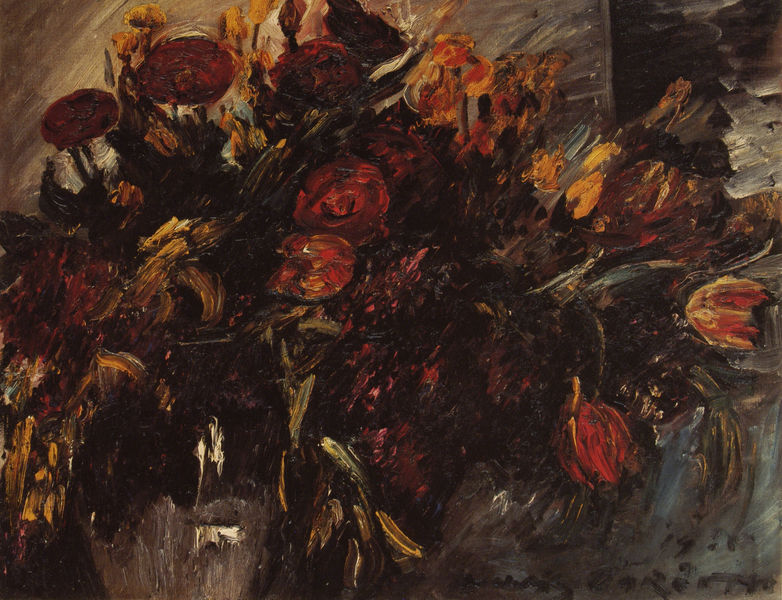
Titel: Rote und gelbe Tulpen
Künstler: Lovis Corinth
Standort: Berlin
Institution: Galerie Michael Haas
Schlagwörter: blau, blätter, dunkel, gemälde, weiß, gelb, impressionismus, bewegung, blume, blumen, braun, bunt, glas, grau, hintergrund, orange, schwarz, gras, rose, rosen, rot, expressionismus, tod, bild, signatur, spiegel, öl, pflanzen, stilleben, stillleben, vase, bewegt, deutschland, blumenvase, farben, farbe, herbst, spur, querformat, wild, tulpen, duktus, strauss, blumenstrauss, tulpe, verblüht, gefäß, dynamik, leinwand, pinsel, welk, verwelken, graublau, pinselstriche, impressionissmus, rot gelb, flüchtig, verblühen, deutscher impressionismus, bild gemälde, ginster, welke blumen, herbstblumen, herbststrauß, expressioniumus